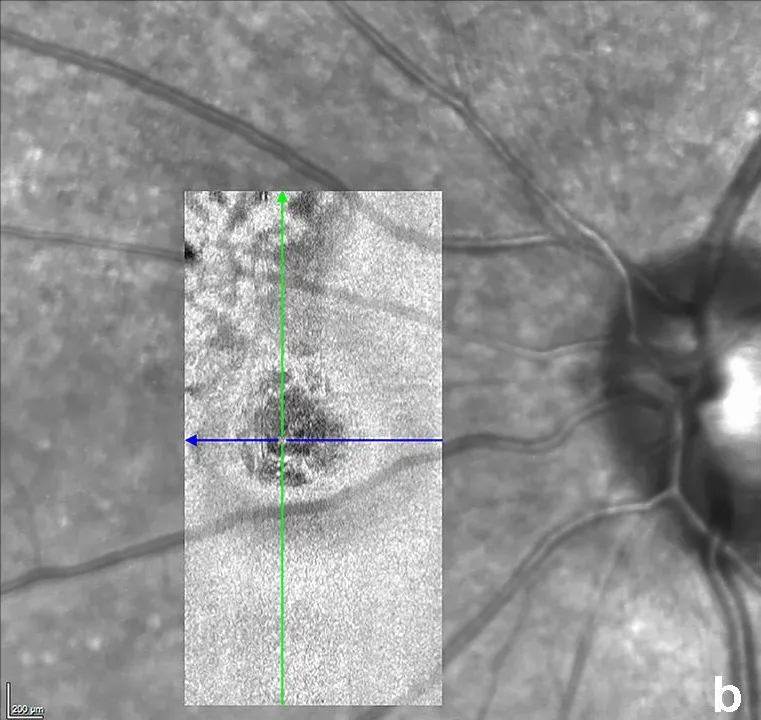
The left eye by the left column The structural slabs a, b of the lesions in both eyes were obtained using an RPE-RPE fit segmentation.
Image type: ophthalmic_imaging (oct)